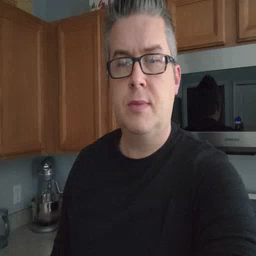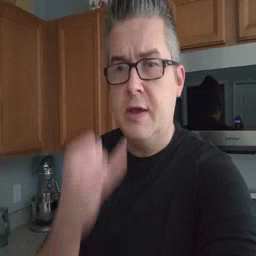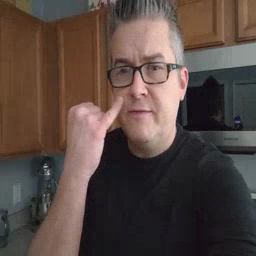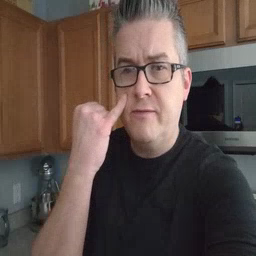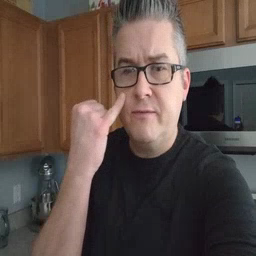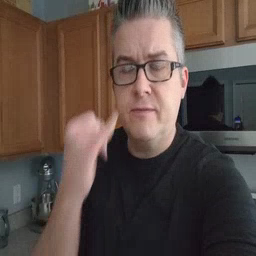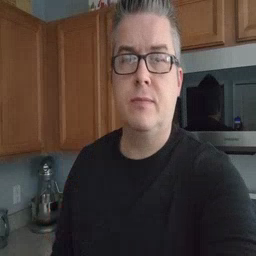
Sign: if